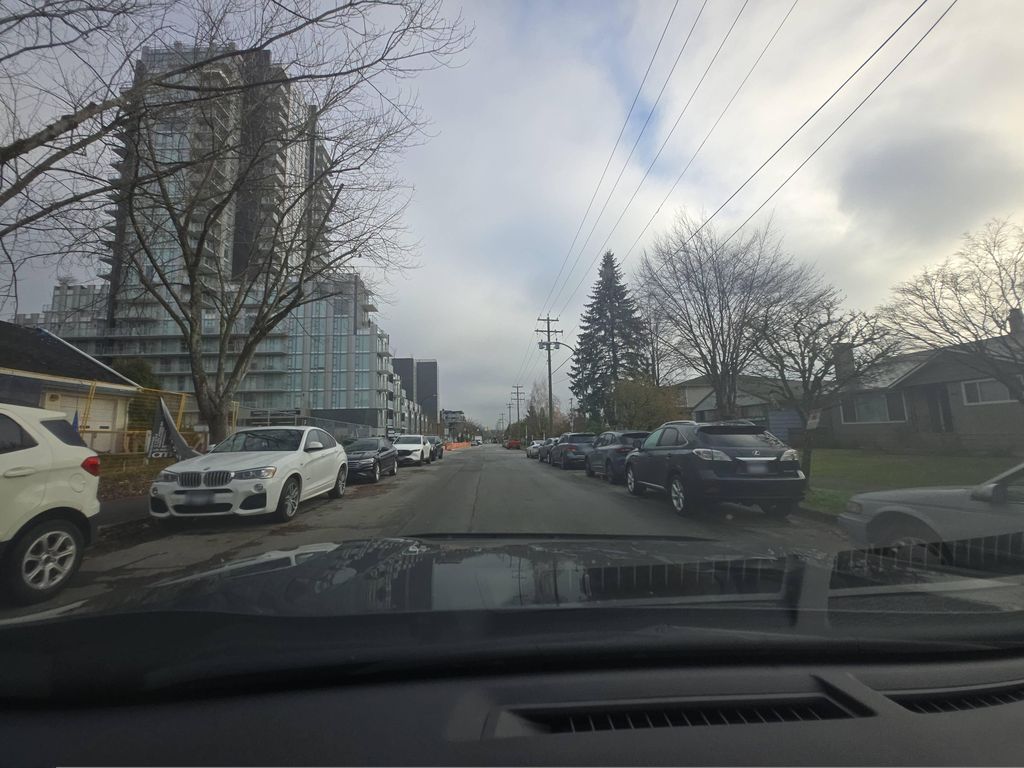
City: vancouver